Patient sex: M
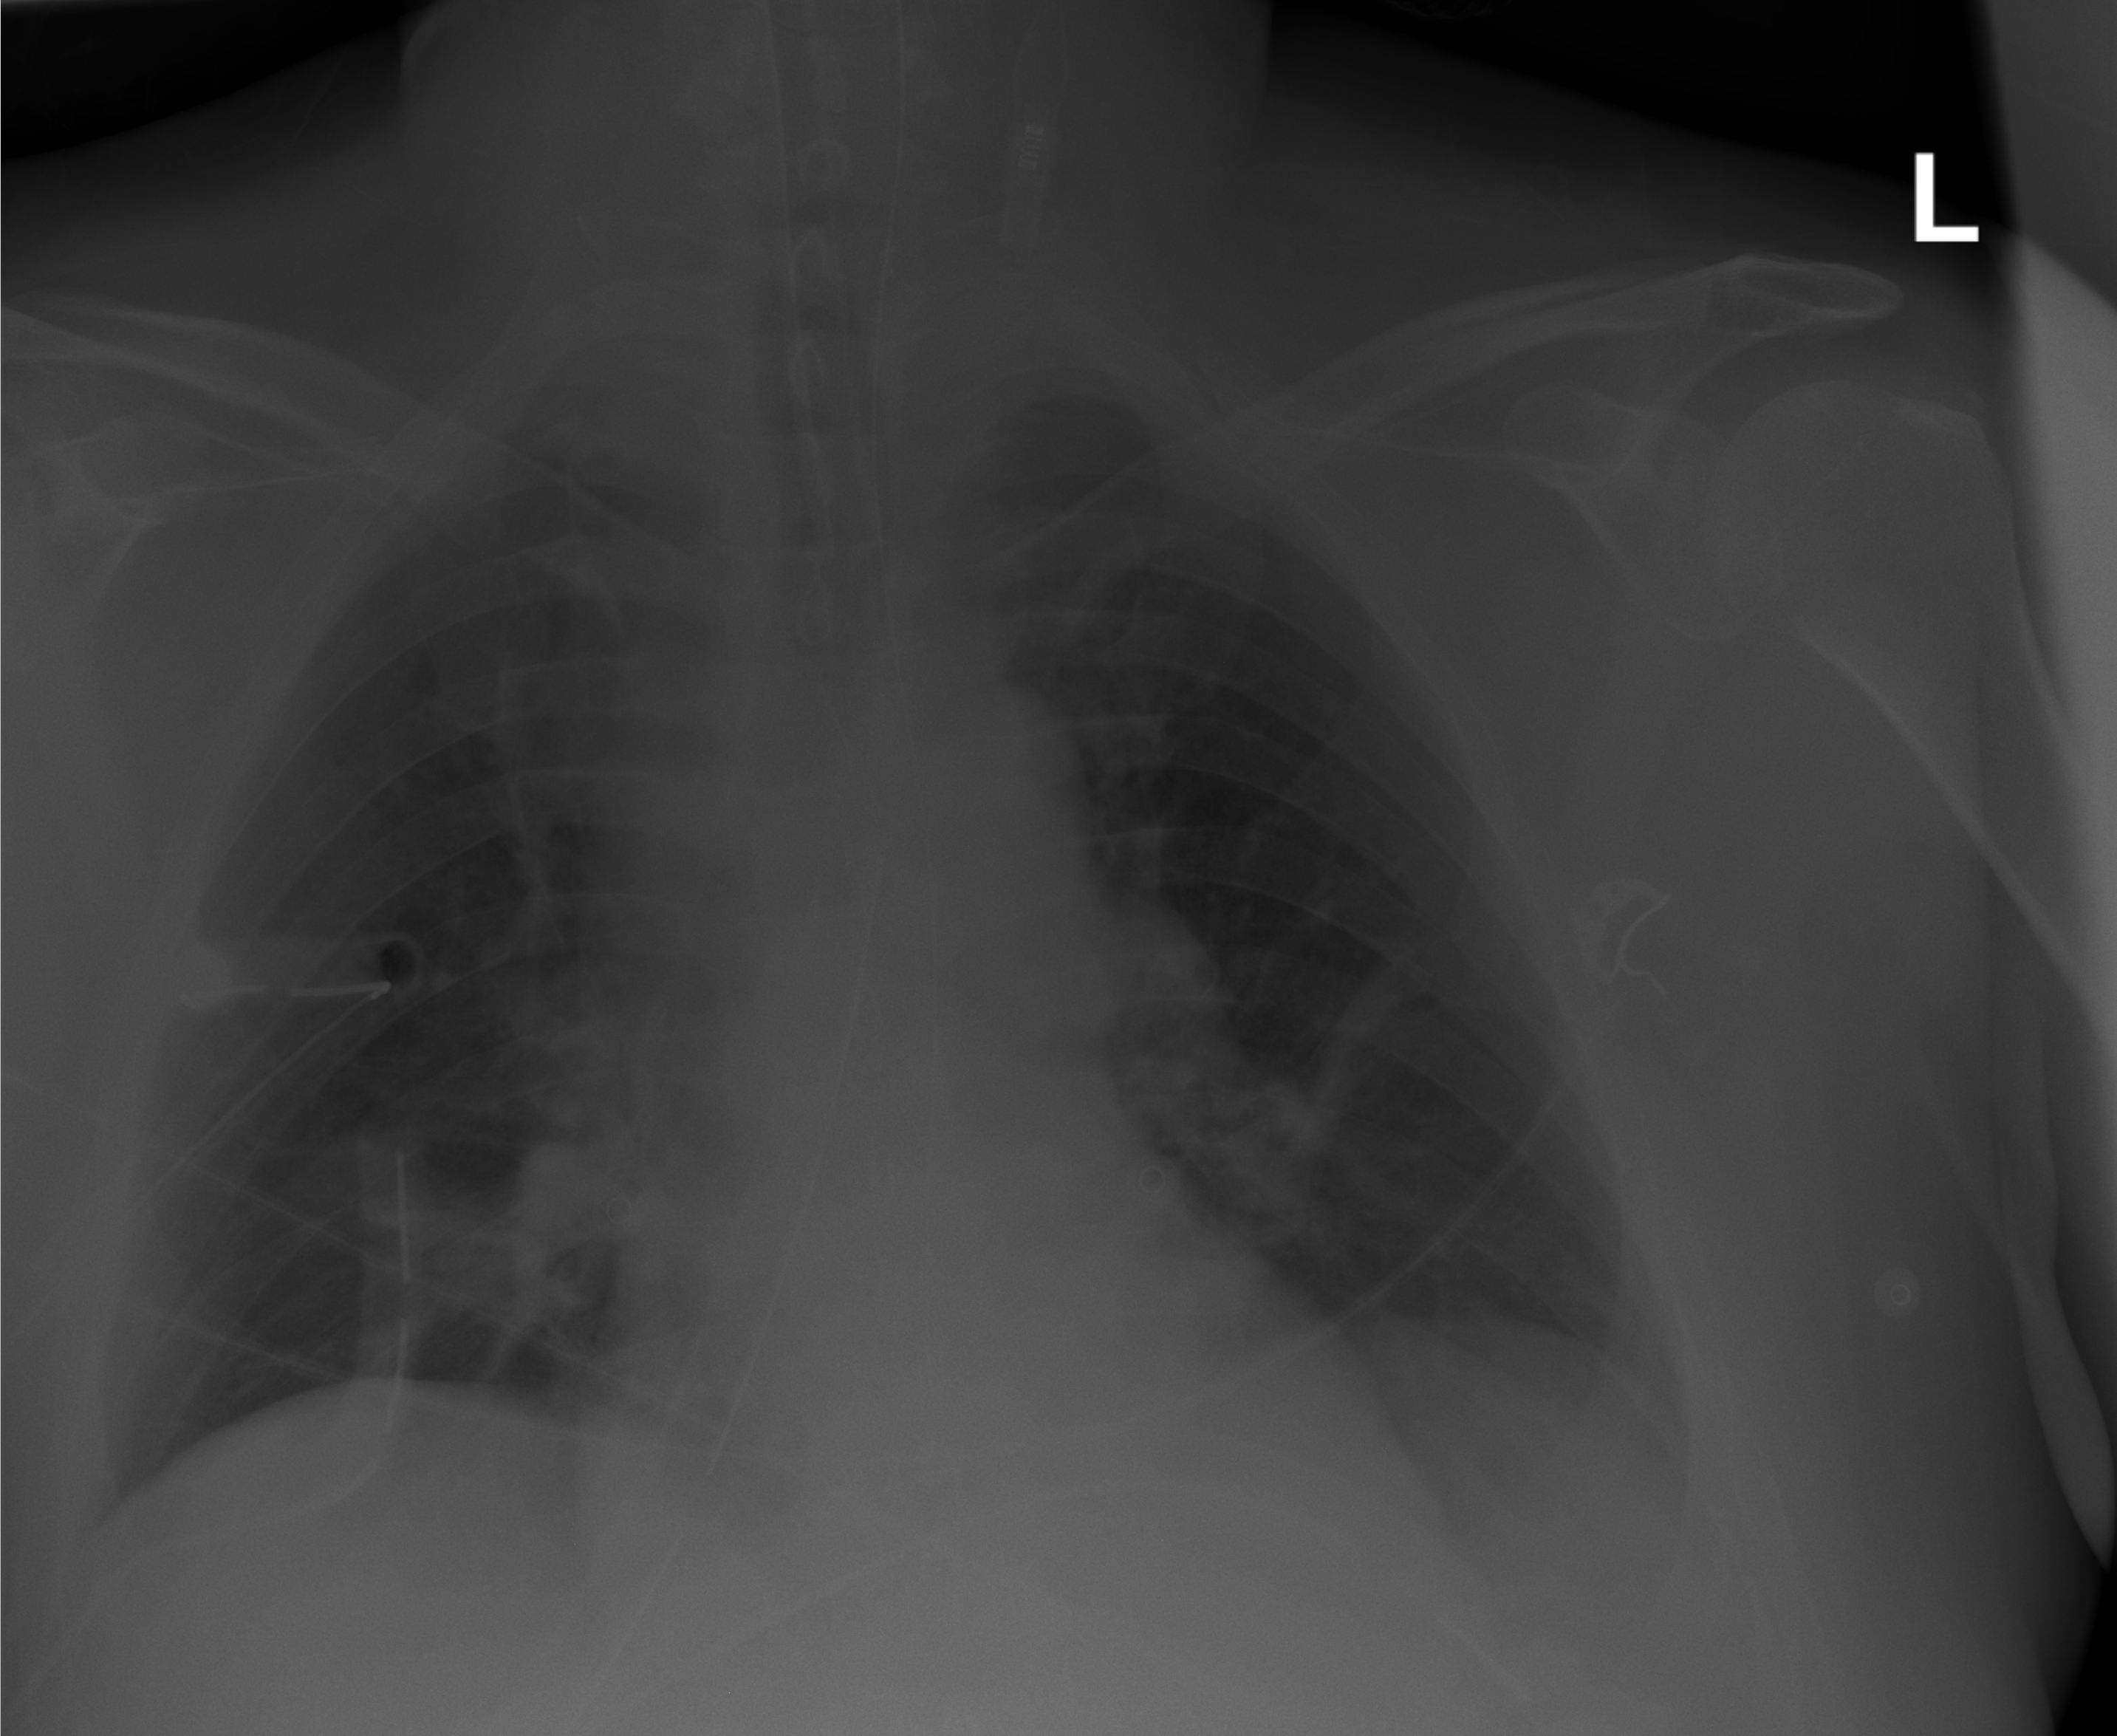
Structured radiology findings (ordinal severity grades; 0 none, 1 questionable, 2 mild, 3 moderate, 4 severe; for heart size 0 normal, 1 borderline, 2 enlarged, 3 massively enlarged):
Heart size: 0
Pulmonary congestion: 2
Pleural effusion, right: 0
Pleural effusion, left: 0
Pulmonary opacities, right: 0
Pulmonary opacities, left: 0
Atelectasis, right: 2
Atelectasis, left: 1